RGB frame:
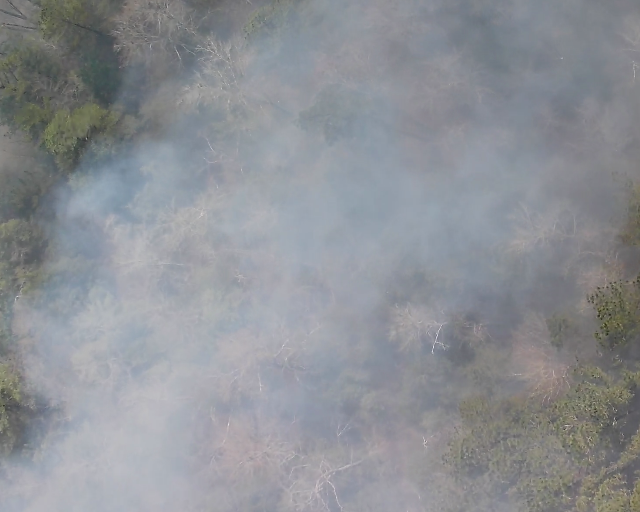
Thermal frame:
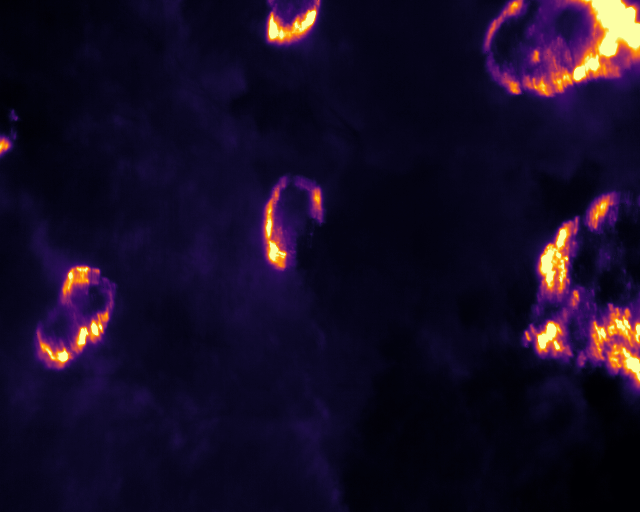
Captured: 2026-02-26 02:30:47
Pixels at or above 80 °C: 7330 (fraction of frame: 0.02237)